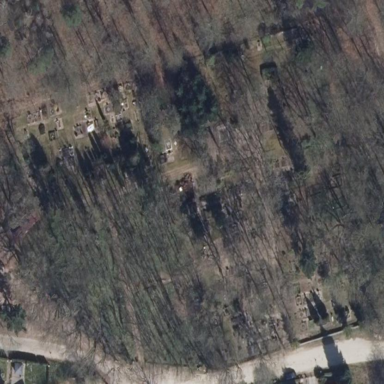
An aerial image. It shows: Graveyard.